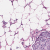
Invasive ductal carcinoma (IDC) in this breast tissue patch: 1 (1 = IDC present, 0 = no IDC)